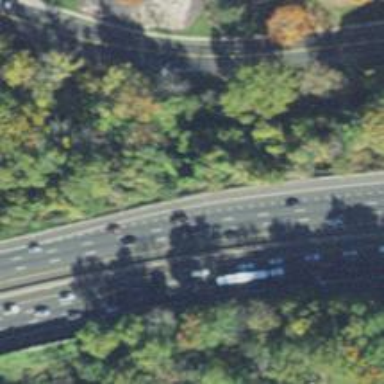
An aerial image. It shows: Asphalt motorway.